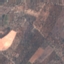
Land use / land cover class: PermanentCrop